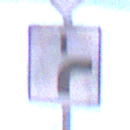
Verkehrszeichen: VerlaufVorfahrtsstrasse8
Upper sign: Vorfahrtsstrasse
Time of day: MorningAfternoon
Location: Outdoor (Nature)
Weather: Clear
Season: NotSpecified
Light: Natural